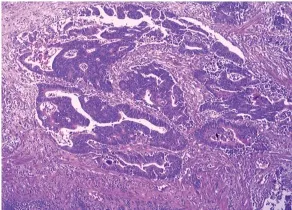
(B) Pathological result of the resected rectal cancer.
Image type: pathology (h&e)